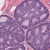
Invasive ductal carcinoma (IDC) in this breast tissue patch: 0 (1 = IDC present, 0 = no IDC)